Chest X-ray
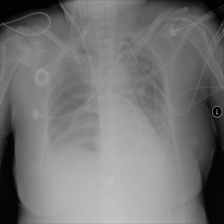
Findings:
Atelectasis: negative
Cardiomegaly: negative
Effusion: positive
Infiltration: positive
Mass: negative
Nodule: negative
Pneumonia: negative
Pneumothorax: negative
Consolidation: negative
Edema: negative
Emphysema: negative
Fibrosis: negative
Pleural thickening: negative
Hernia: negative